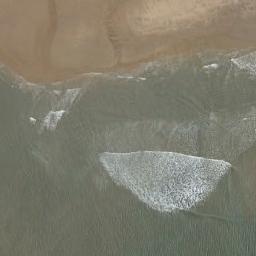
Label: beach